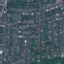
Label: Residential